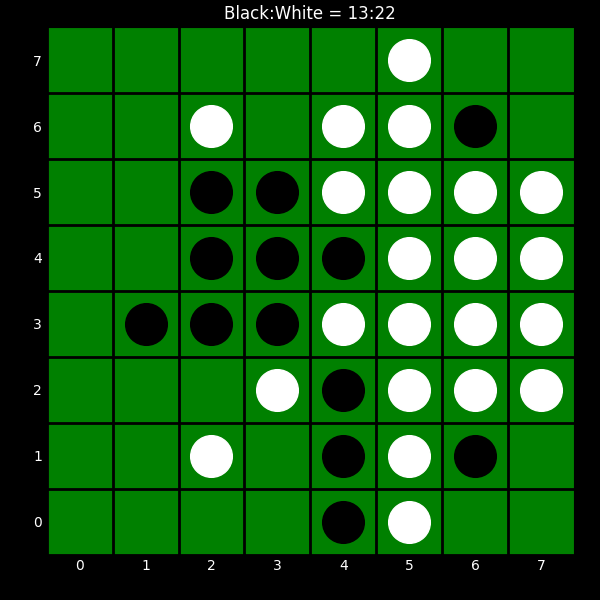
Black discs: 13
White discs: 22